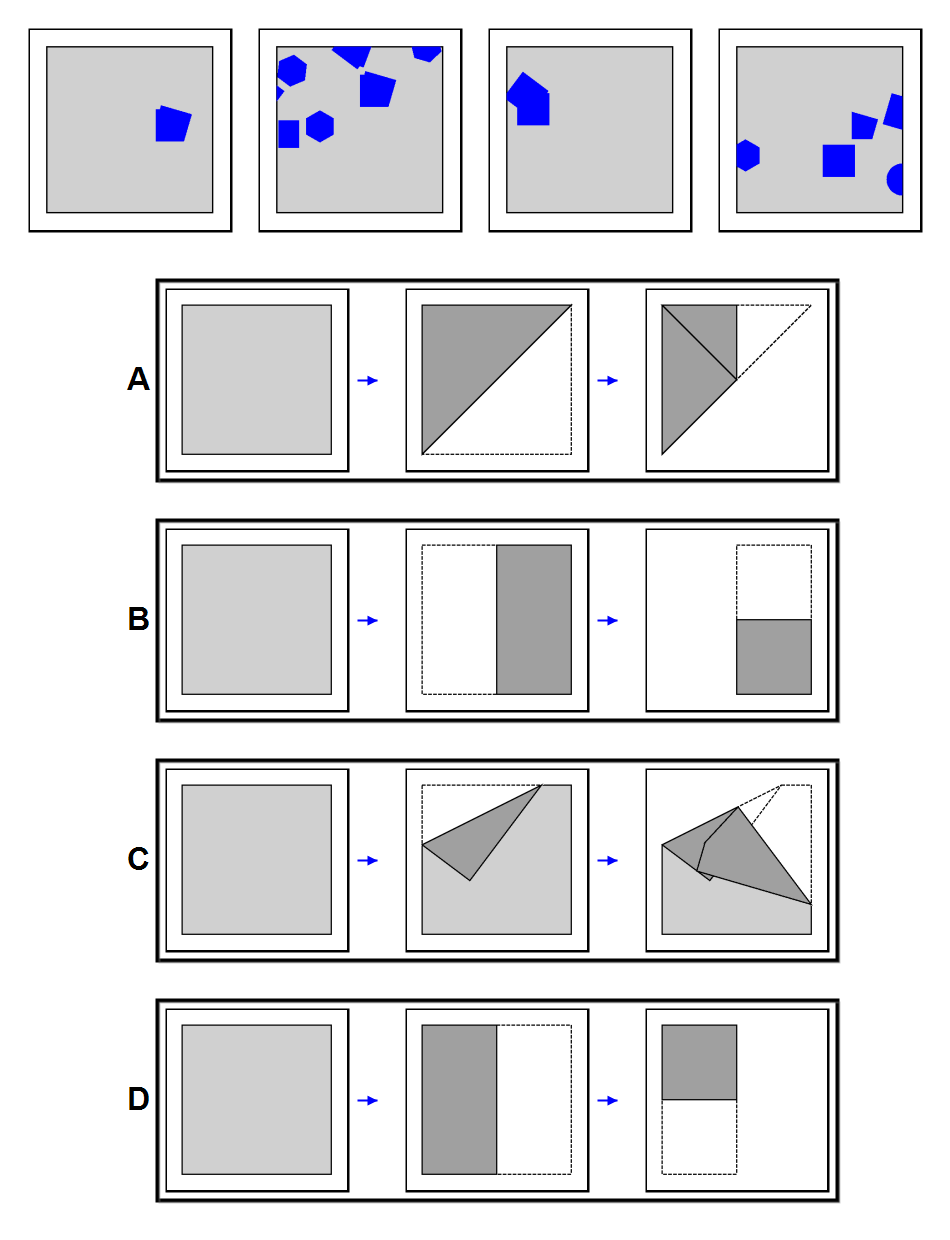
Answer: C